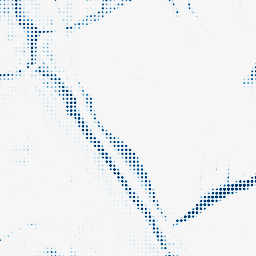
Category: morphological
Decomposition family: morphological_square
Decomposition parameters: operation: closing
size: 15
Upsampling method: sinc_blackman
Upsampling parameters: scale: 8
kernel_size: 4
Upsampling scale: 8